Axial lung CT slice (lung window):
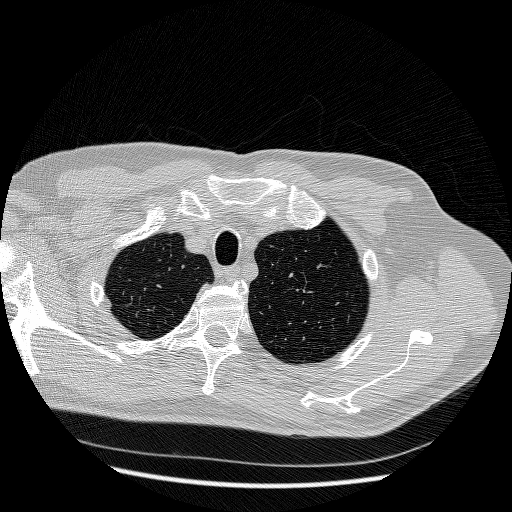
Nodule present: no